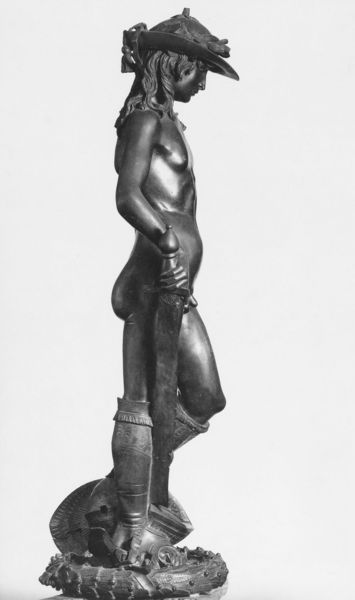
Titel: David mediceo
Künstler: Donatello
Institution: Florenz, Museo Nationale del Bargello, Salone di Donatello
Schlagwörter: akt, hand, körper, mann, nackt, brust, frau, haar, hut, profil, gesicht, halten, sockel, stehen, land, figur, haare, lange haare, skulptur, statue, hintern, position, bronze, plastik, junge, knie, steht, seite, schwert, waffe, helm, stiefel, kranz, ganzkörper, rüstung, muskel, david, schwar, steifel, sockle, ganz, goliath, cellini, po, kackt, musikel